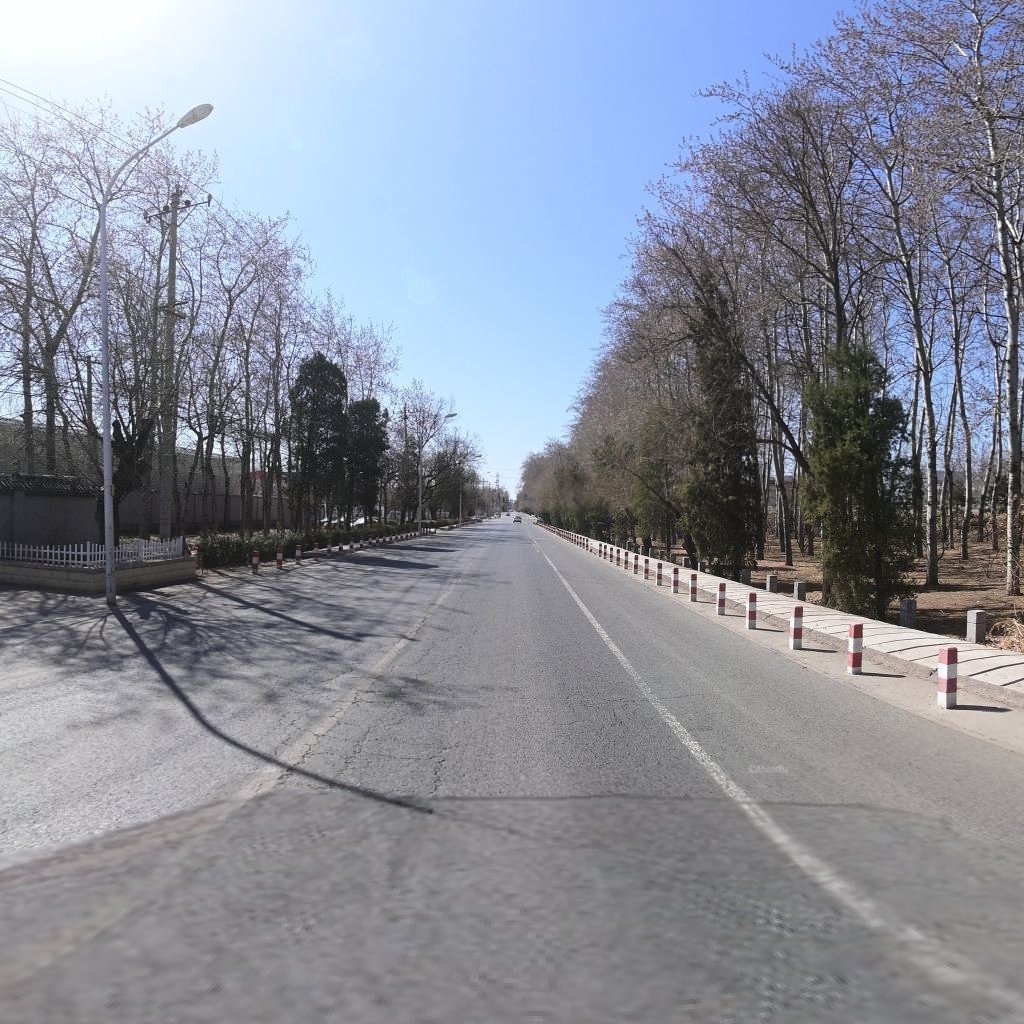
Region: Chaoyang
Road damage annotations: alligator crack, alligator crack